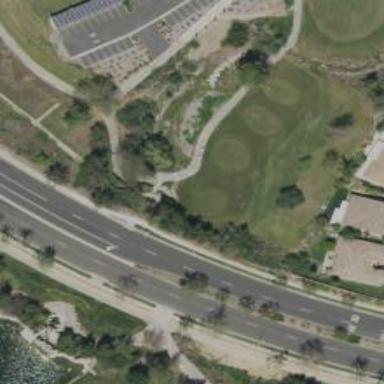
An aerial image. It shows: Service road used as golf cart path.